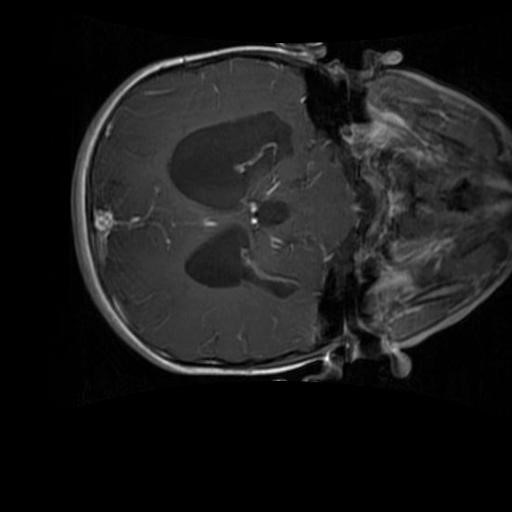
Label: brain_glioma